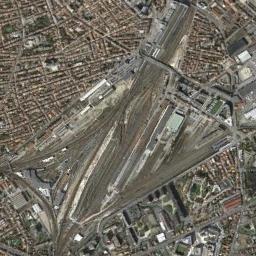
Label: railway_station